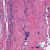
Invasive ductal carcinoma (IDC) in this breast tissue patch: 1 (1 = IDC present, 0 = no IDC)